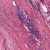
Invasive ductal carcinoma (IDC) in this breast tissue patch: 1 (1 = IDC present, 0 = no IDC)